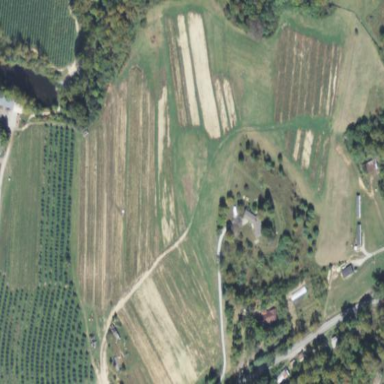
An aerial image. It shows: Orchard.